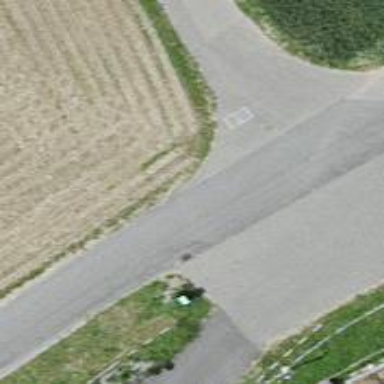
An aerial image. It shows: Unclassified road with asphalt surface.